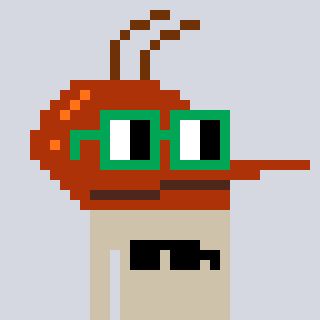
a pixel art character with square green glasses, a mosquito-shaped head and a bege-colored body on a cool background